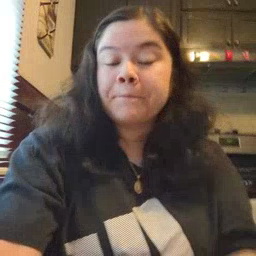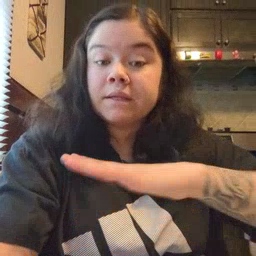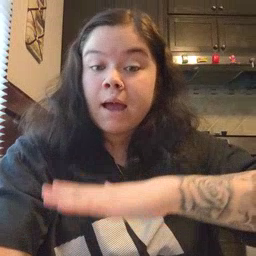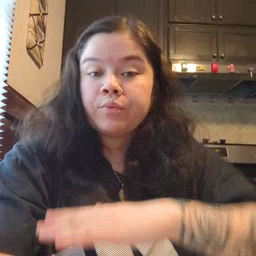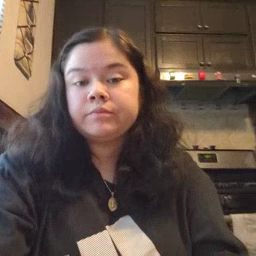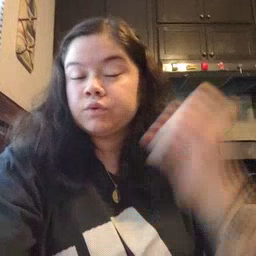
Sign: table